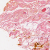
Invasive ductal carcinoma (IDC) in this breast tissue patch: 0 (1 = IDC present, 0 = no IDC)